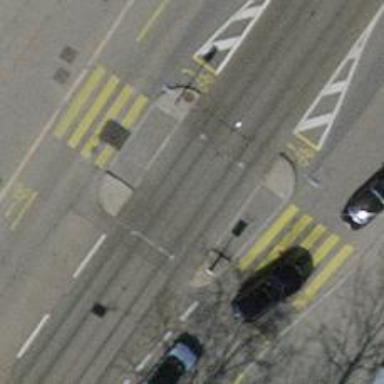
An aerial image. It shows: Tertiary road with asphalt surface and separate sidewalk. There are tram embedded rails along the road.